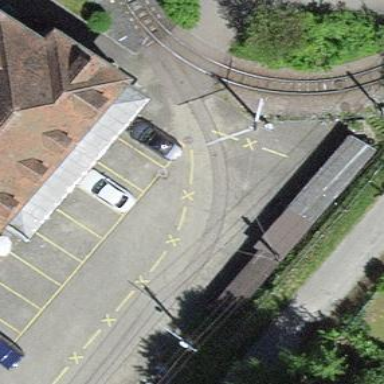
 located at park and ride tram facility."